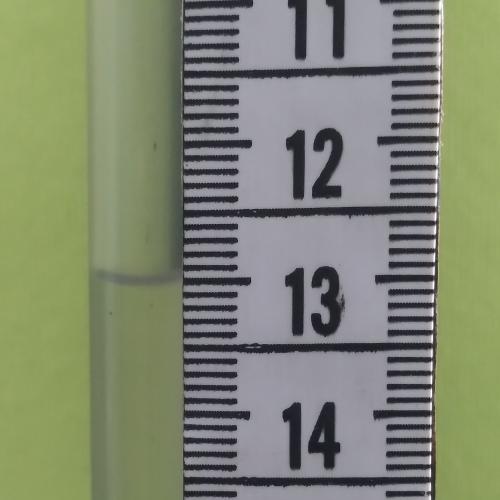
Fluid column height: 13.0 cm